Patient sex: M
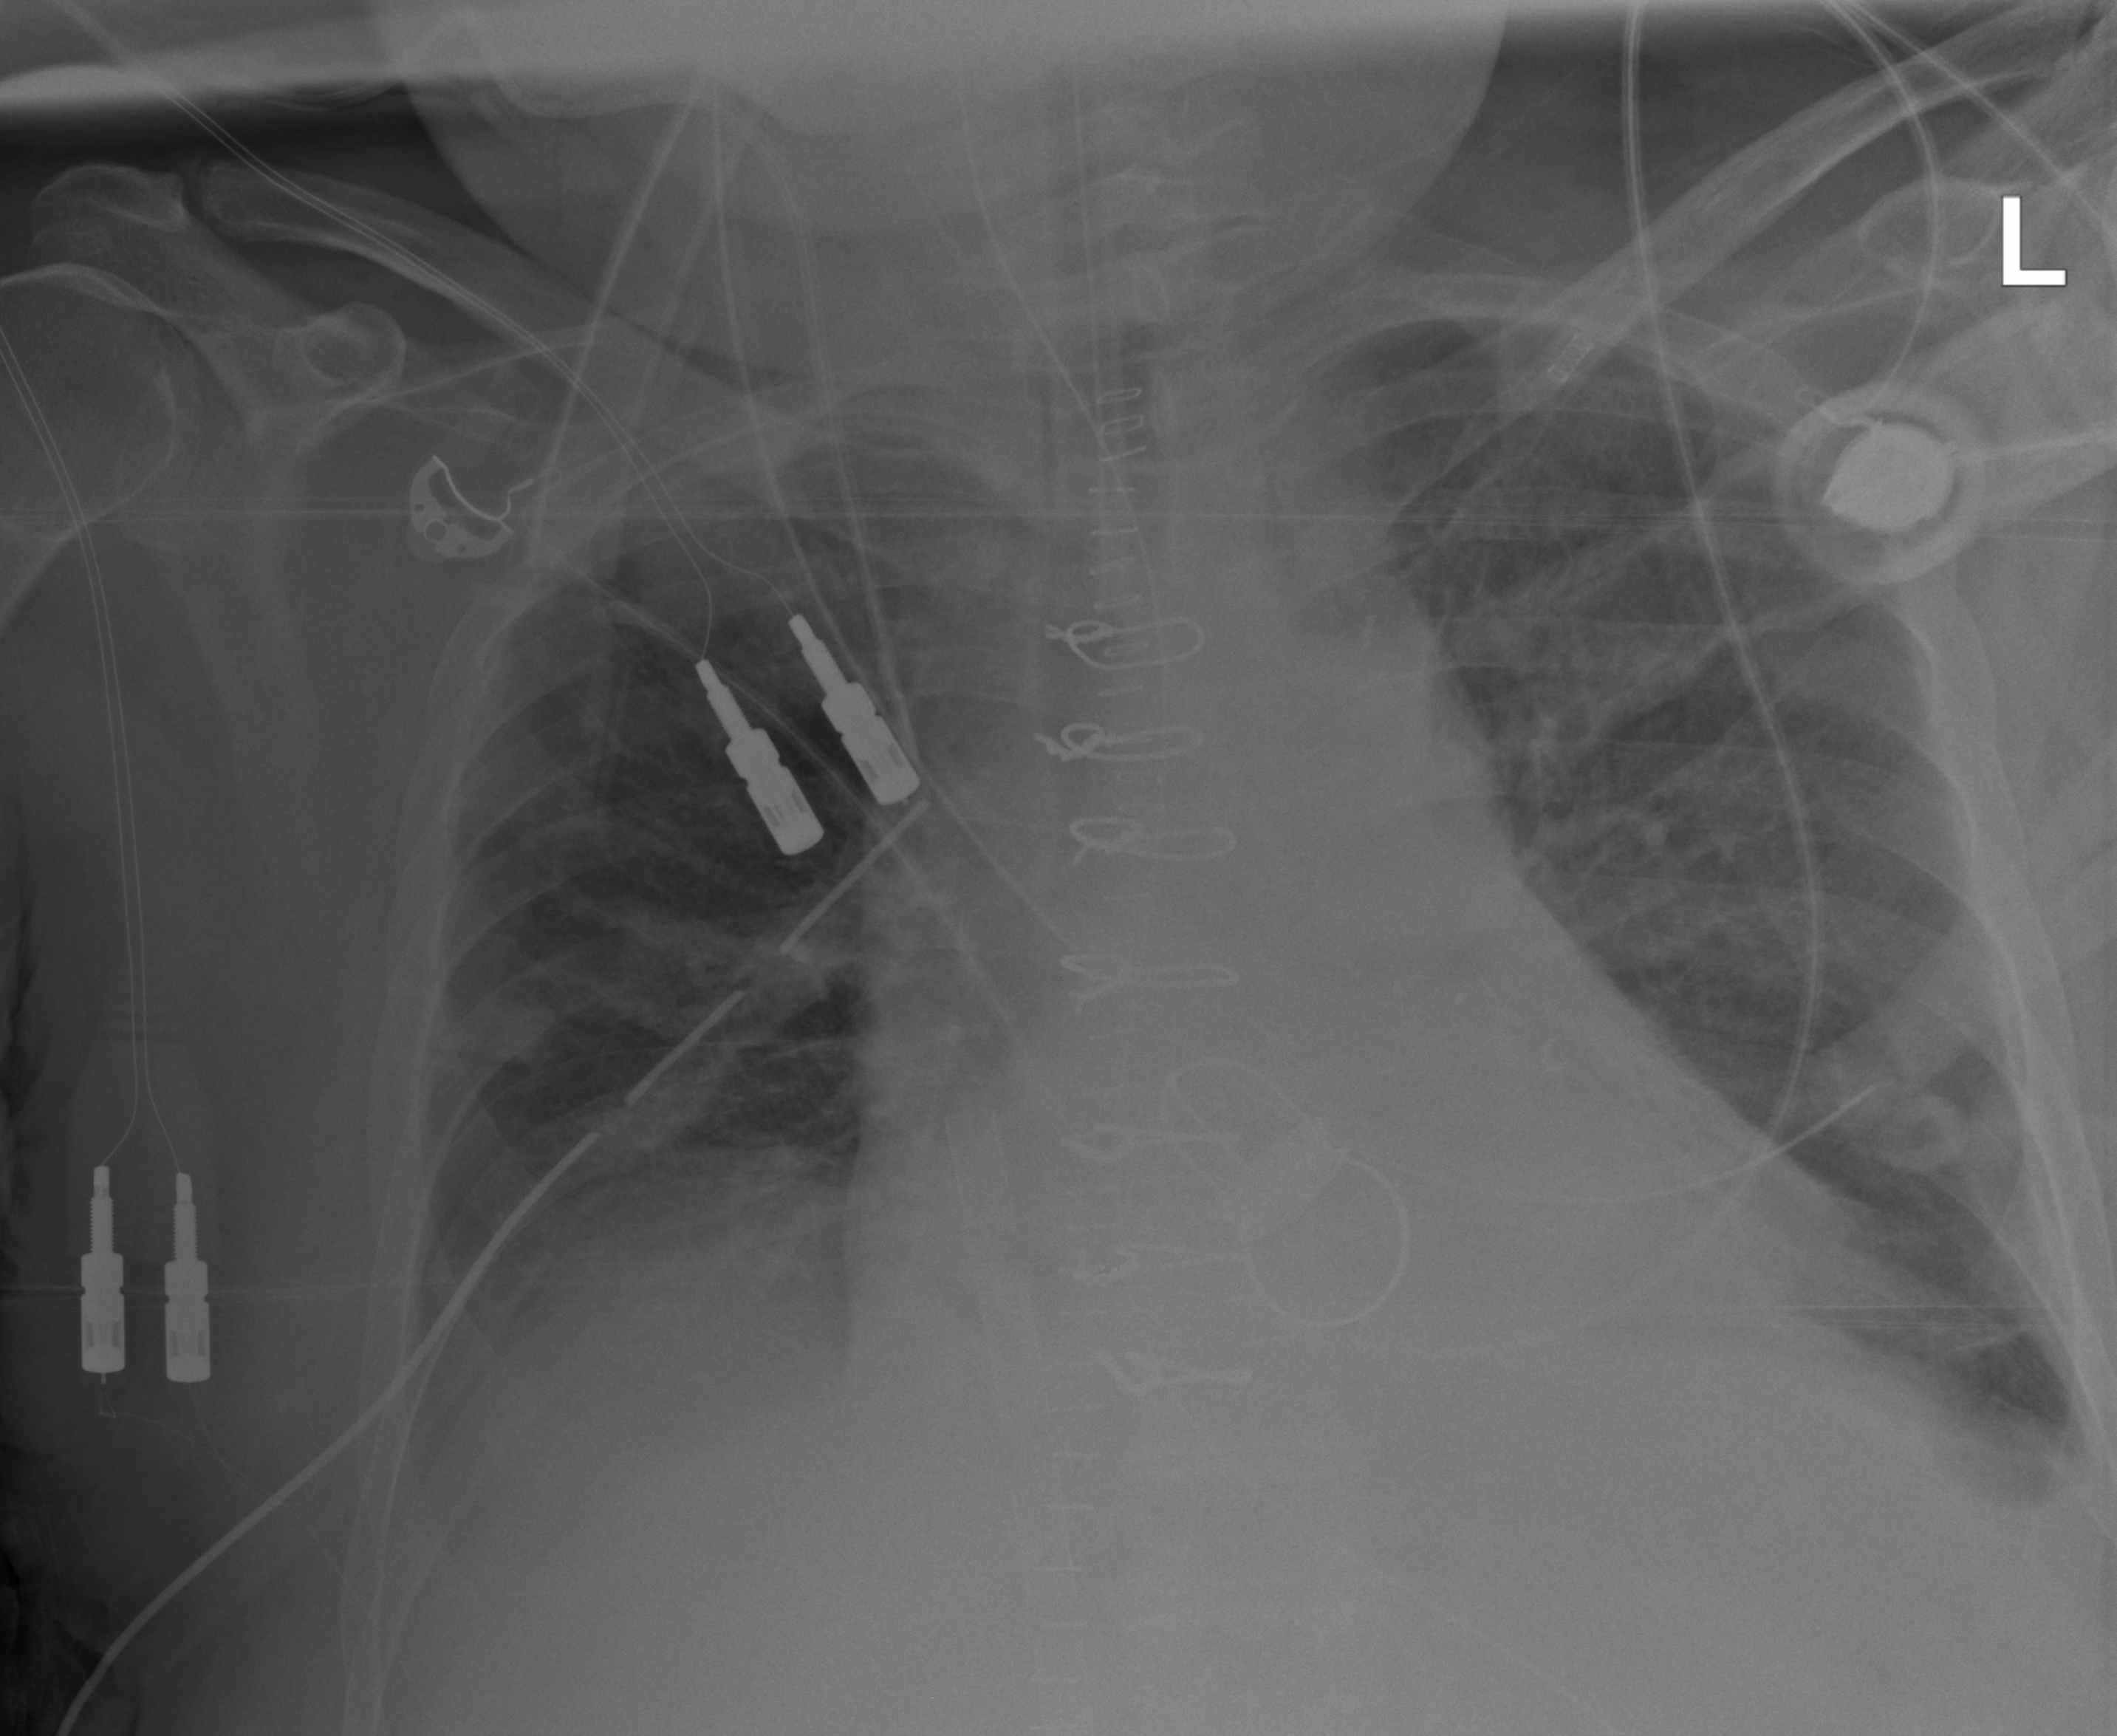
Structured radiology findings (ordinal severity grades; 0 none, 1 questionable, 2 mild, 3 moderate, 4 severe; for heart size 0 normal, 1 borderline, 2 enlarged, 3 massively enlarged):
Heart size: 2
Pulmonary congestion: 1
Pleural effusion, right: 2
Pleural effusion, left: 0
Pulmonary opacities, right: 0
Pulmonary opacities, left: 0
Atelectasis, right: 2
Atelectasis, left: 2